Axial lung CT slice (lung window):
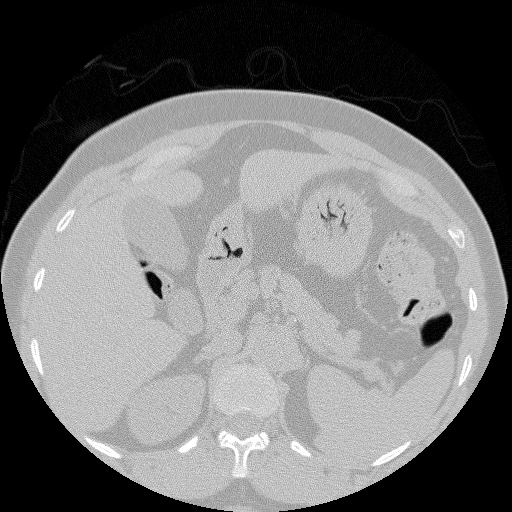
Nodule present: no